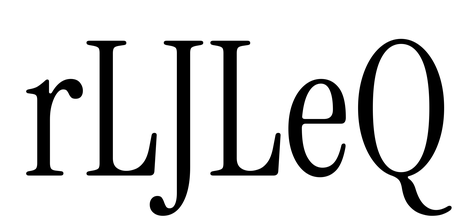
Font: InstrumentSerif-Regular